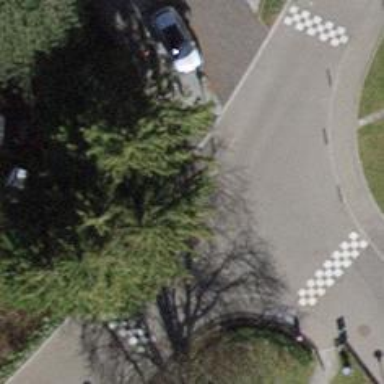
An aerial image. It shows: Table-style traffic calming feature.